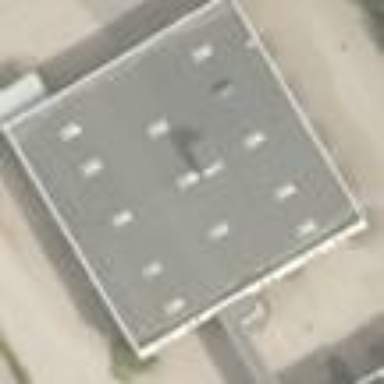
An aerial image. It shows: Retail building.